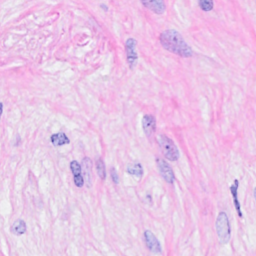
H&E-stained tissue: Breast